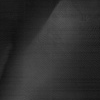
Atmospheric dust classification: not_dusty